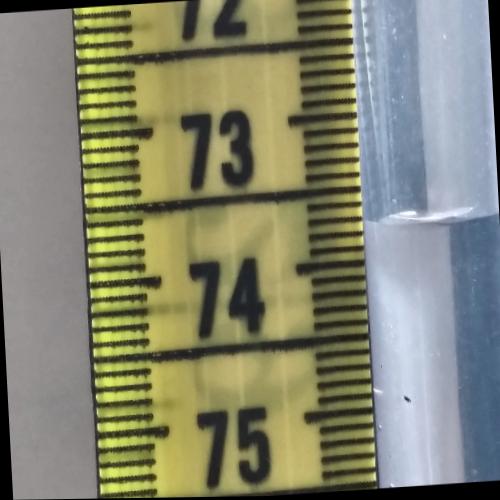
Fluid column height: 73.7 cm